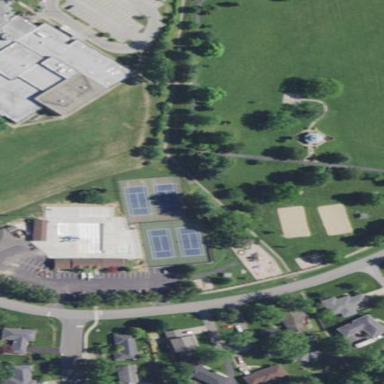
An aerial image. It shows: Park.